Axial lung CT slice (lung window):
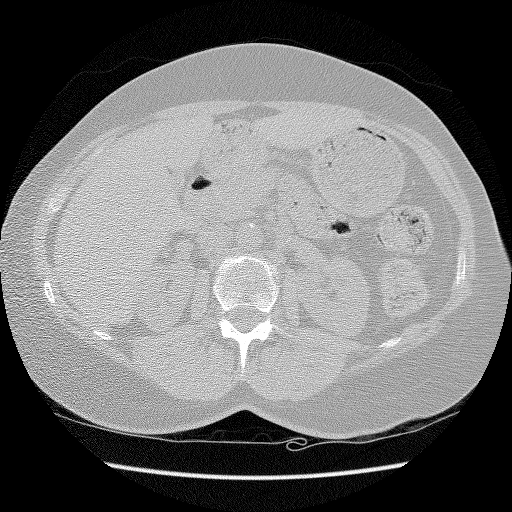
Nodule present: no